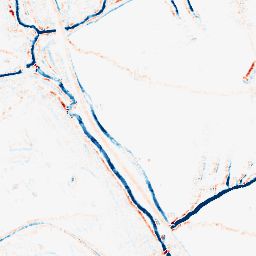
Category: morphological
Decomposition family: morphological_ellipse
Decomposition parameters: operation: average
width: 5
height: 5
Upsampling method: bspline
Upsampling parameters: scale: 2
Upsampling scale: 2